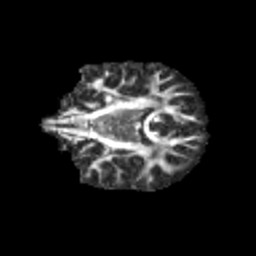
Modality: FA
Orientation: coronal
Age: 11
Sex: male
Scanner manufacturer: siemens
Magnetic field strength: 3 T
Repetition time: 3.8 s
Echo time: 0.07 s